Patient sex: F
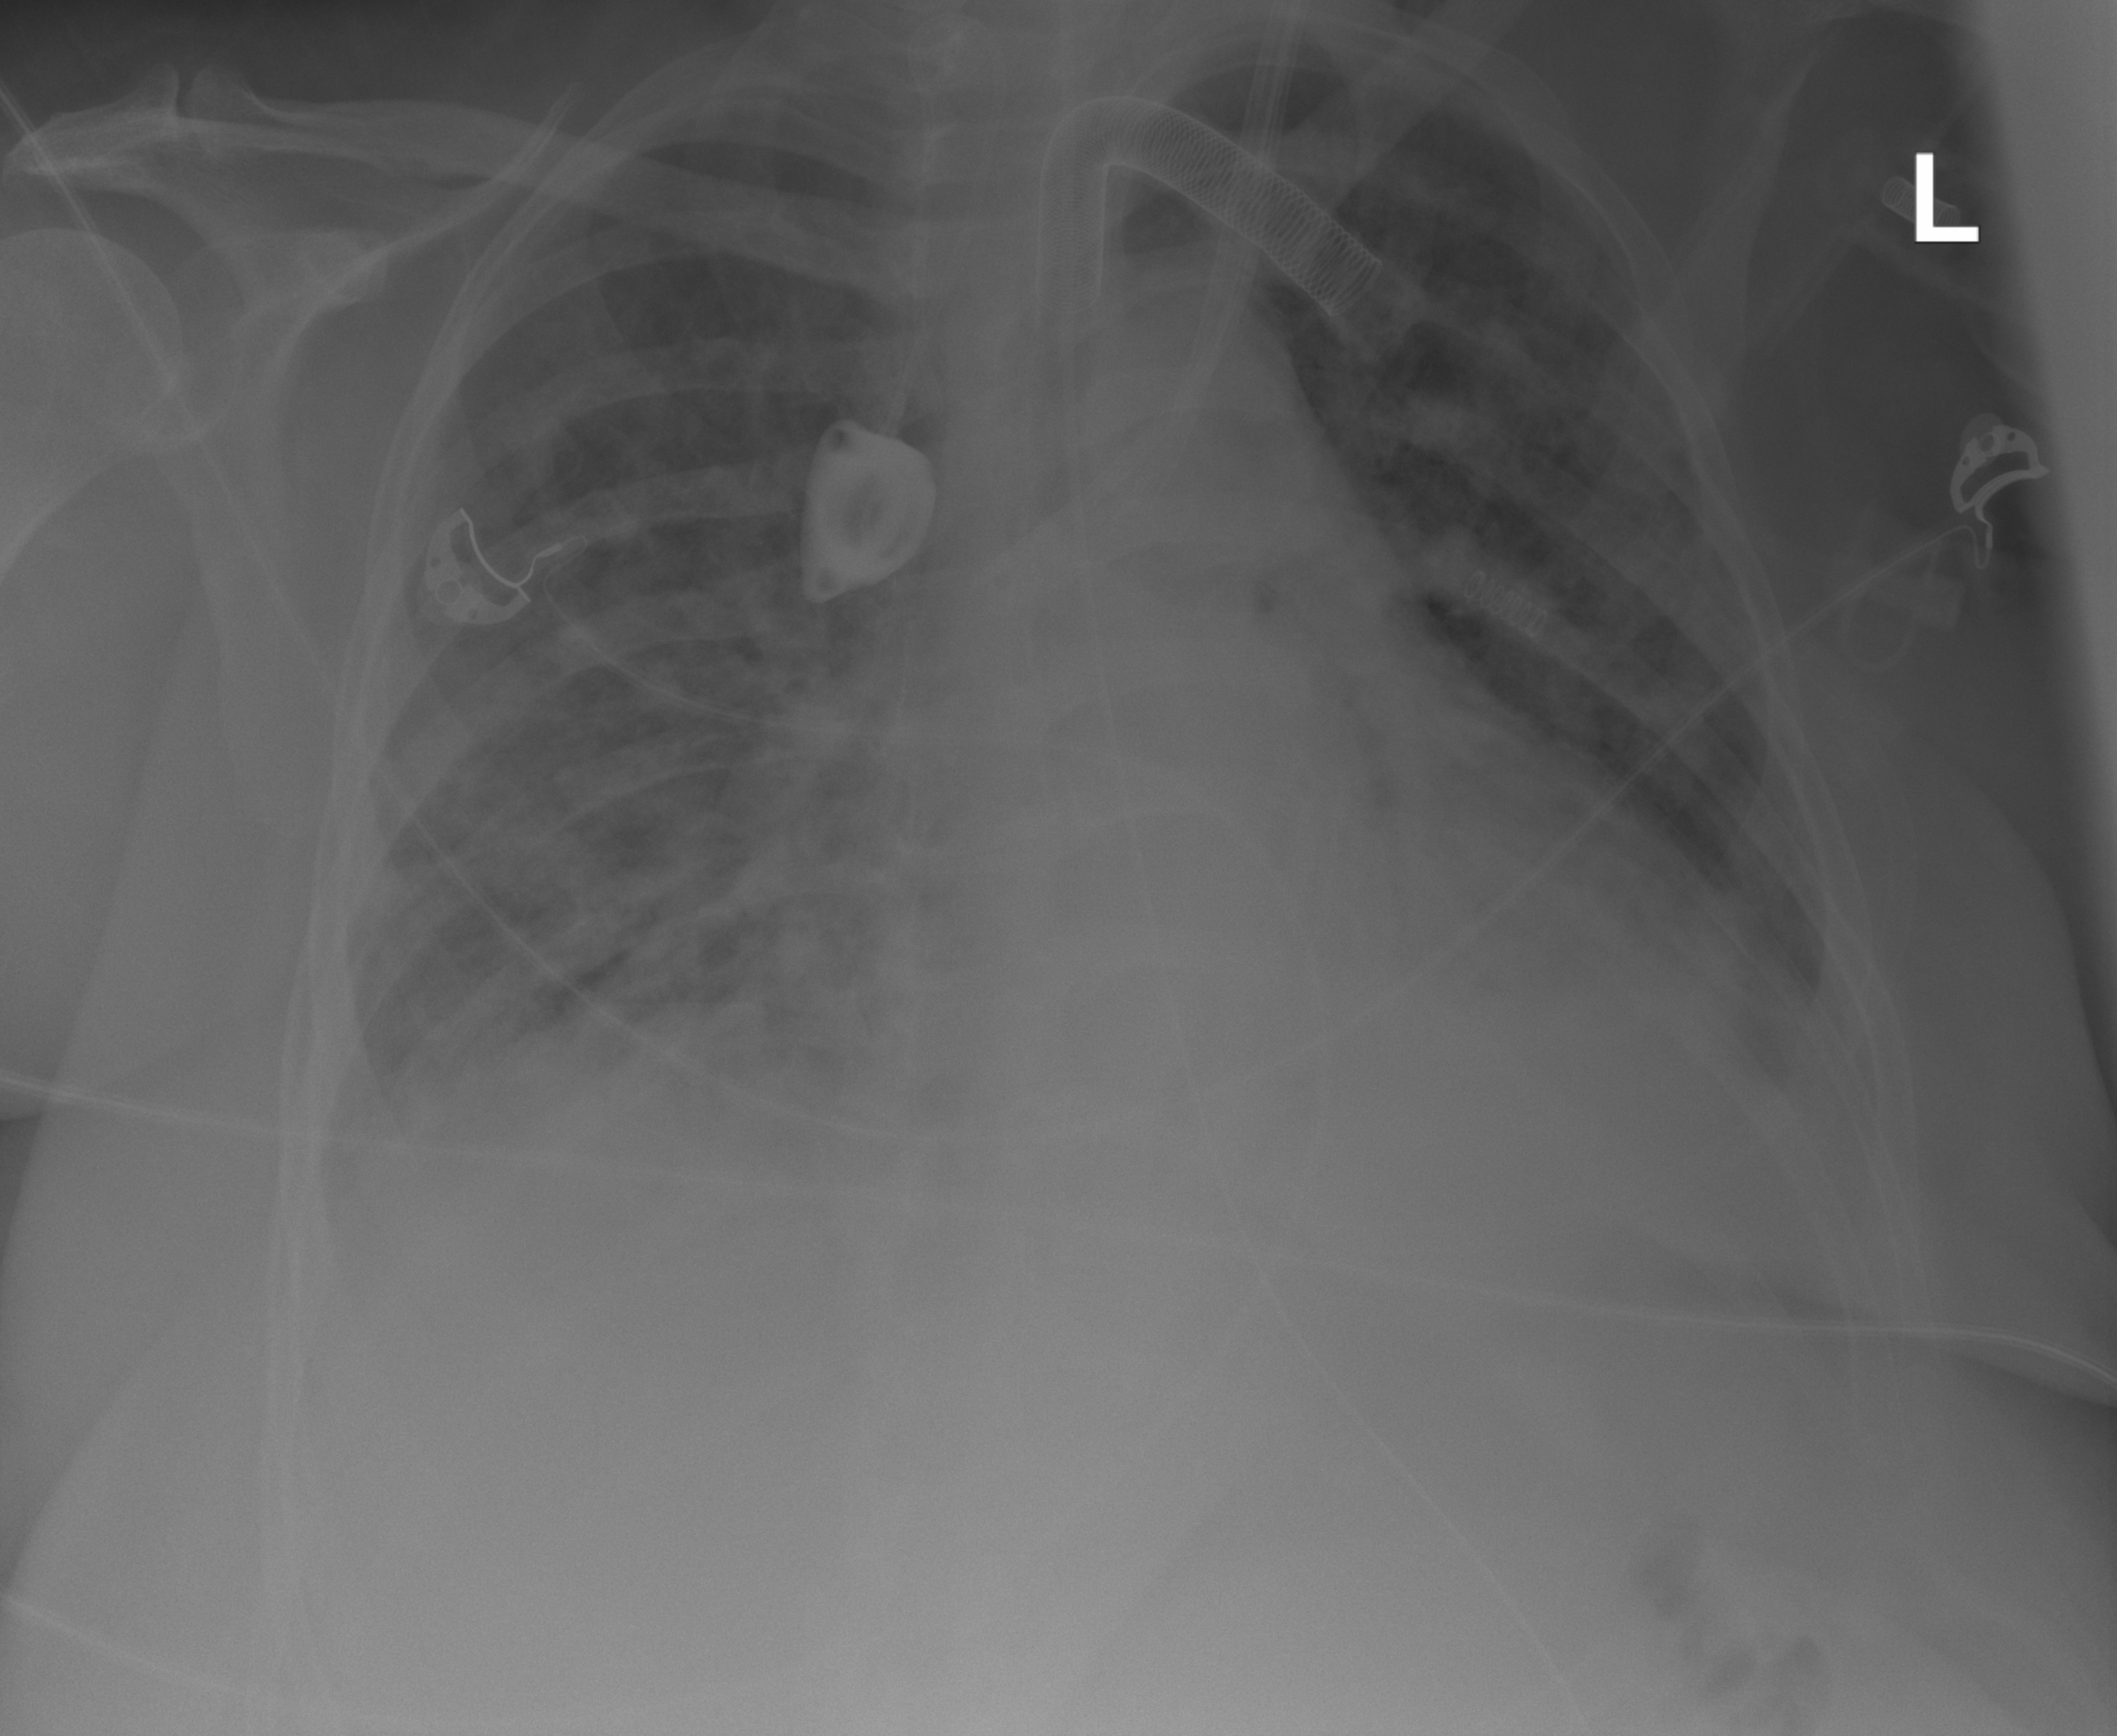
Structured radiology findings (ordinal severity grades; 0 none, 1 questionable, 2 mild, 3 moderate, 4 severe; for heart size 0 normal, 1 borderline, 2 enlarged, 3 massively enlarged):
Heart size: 1
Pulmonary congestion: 2
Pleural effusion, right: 2
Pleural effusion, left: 2
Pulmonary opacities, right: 2
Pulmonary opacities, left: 2
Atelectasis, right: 2
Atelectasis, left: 2